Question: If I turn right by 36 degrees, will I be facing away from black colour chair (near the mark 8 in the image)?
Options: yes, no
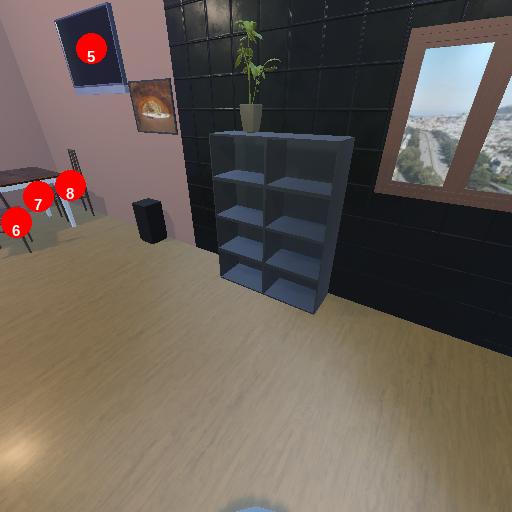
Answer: yes